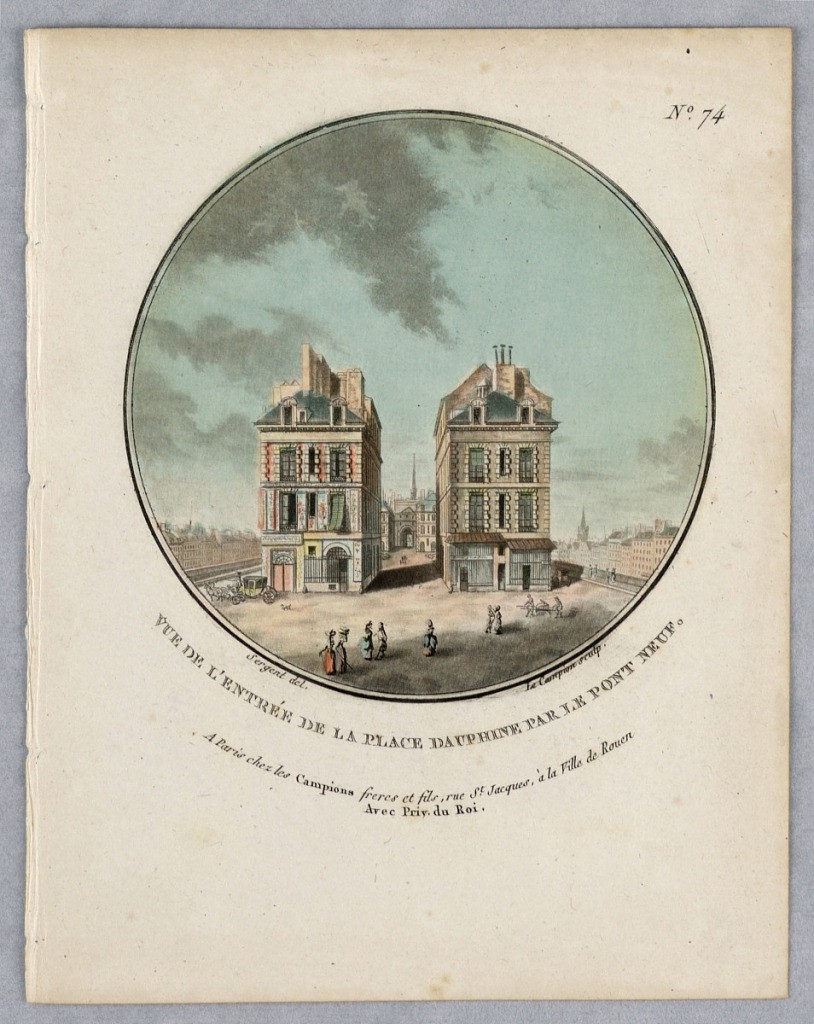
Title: Entrance to the Place Dauphine by the Pont Neuf, Plate 74 from "Vues Pittoresques des Principaux Édifices de Paris"
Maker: Les Campion Frères, Paris, France
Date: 1792
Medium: Engraving and brush and watercolors on paper
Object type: Print
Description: Two similar buildings seen from the narrow end and arched gate beyond. Title, artists' and publisher's names below.